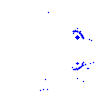
Particle: kaon